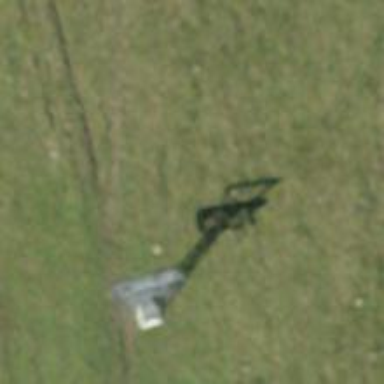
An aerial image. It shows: Pylon used for aerialway.